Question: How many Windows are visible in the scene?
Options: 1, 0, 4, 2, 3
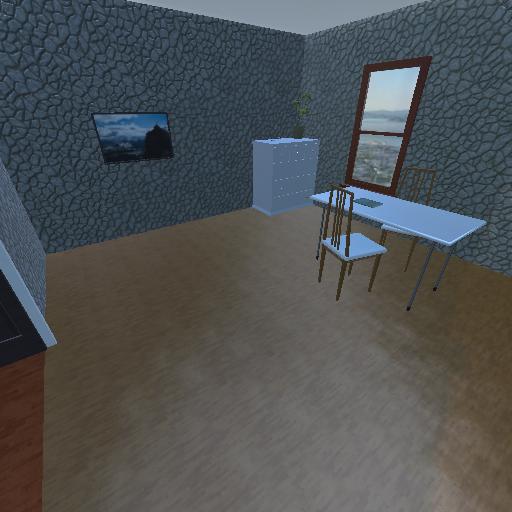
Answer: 1